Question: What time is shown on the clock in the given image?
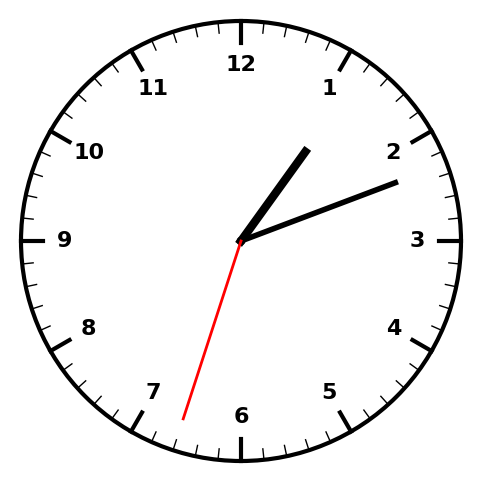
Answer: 01:11:33